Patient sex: M
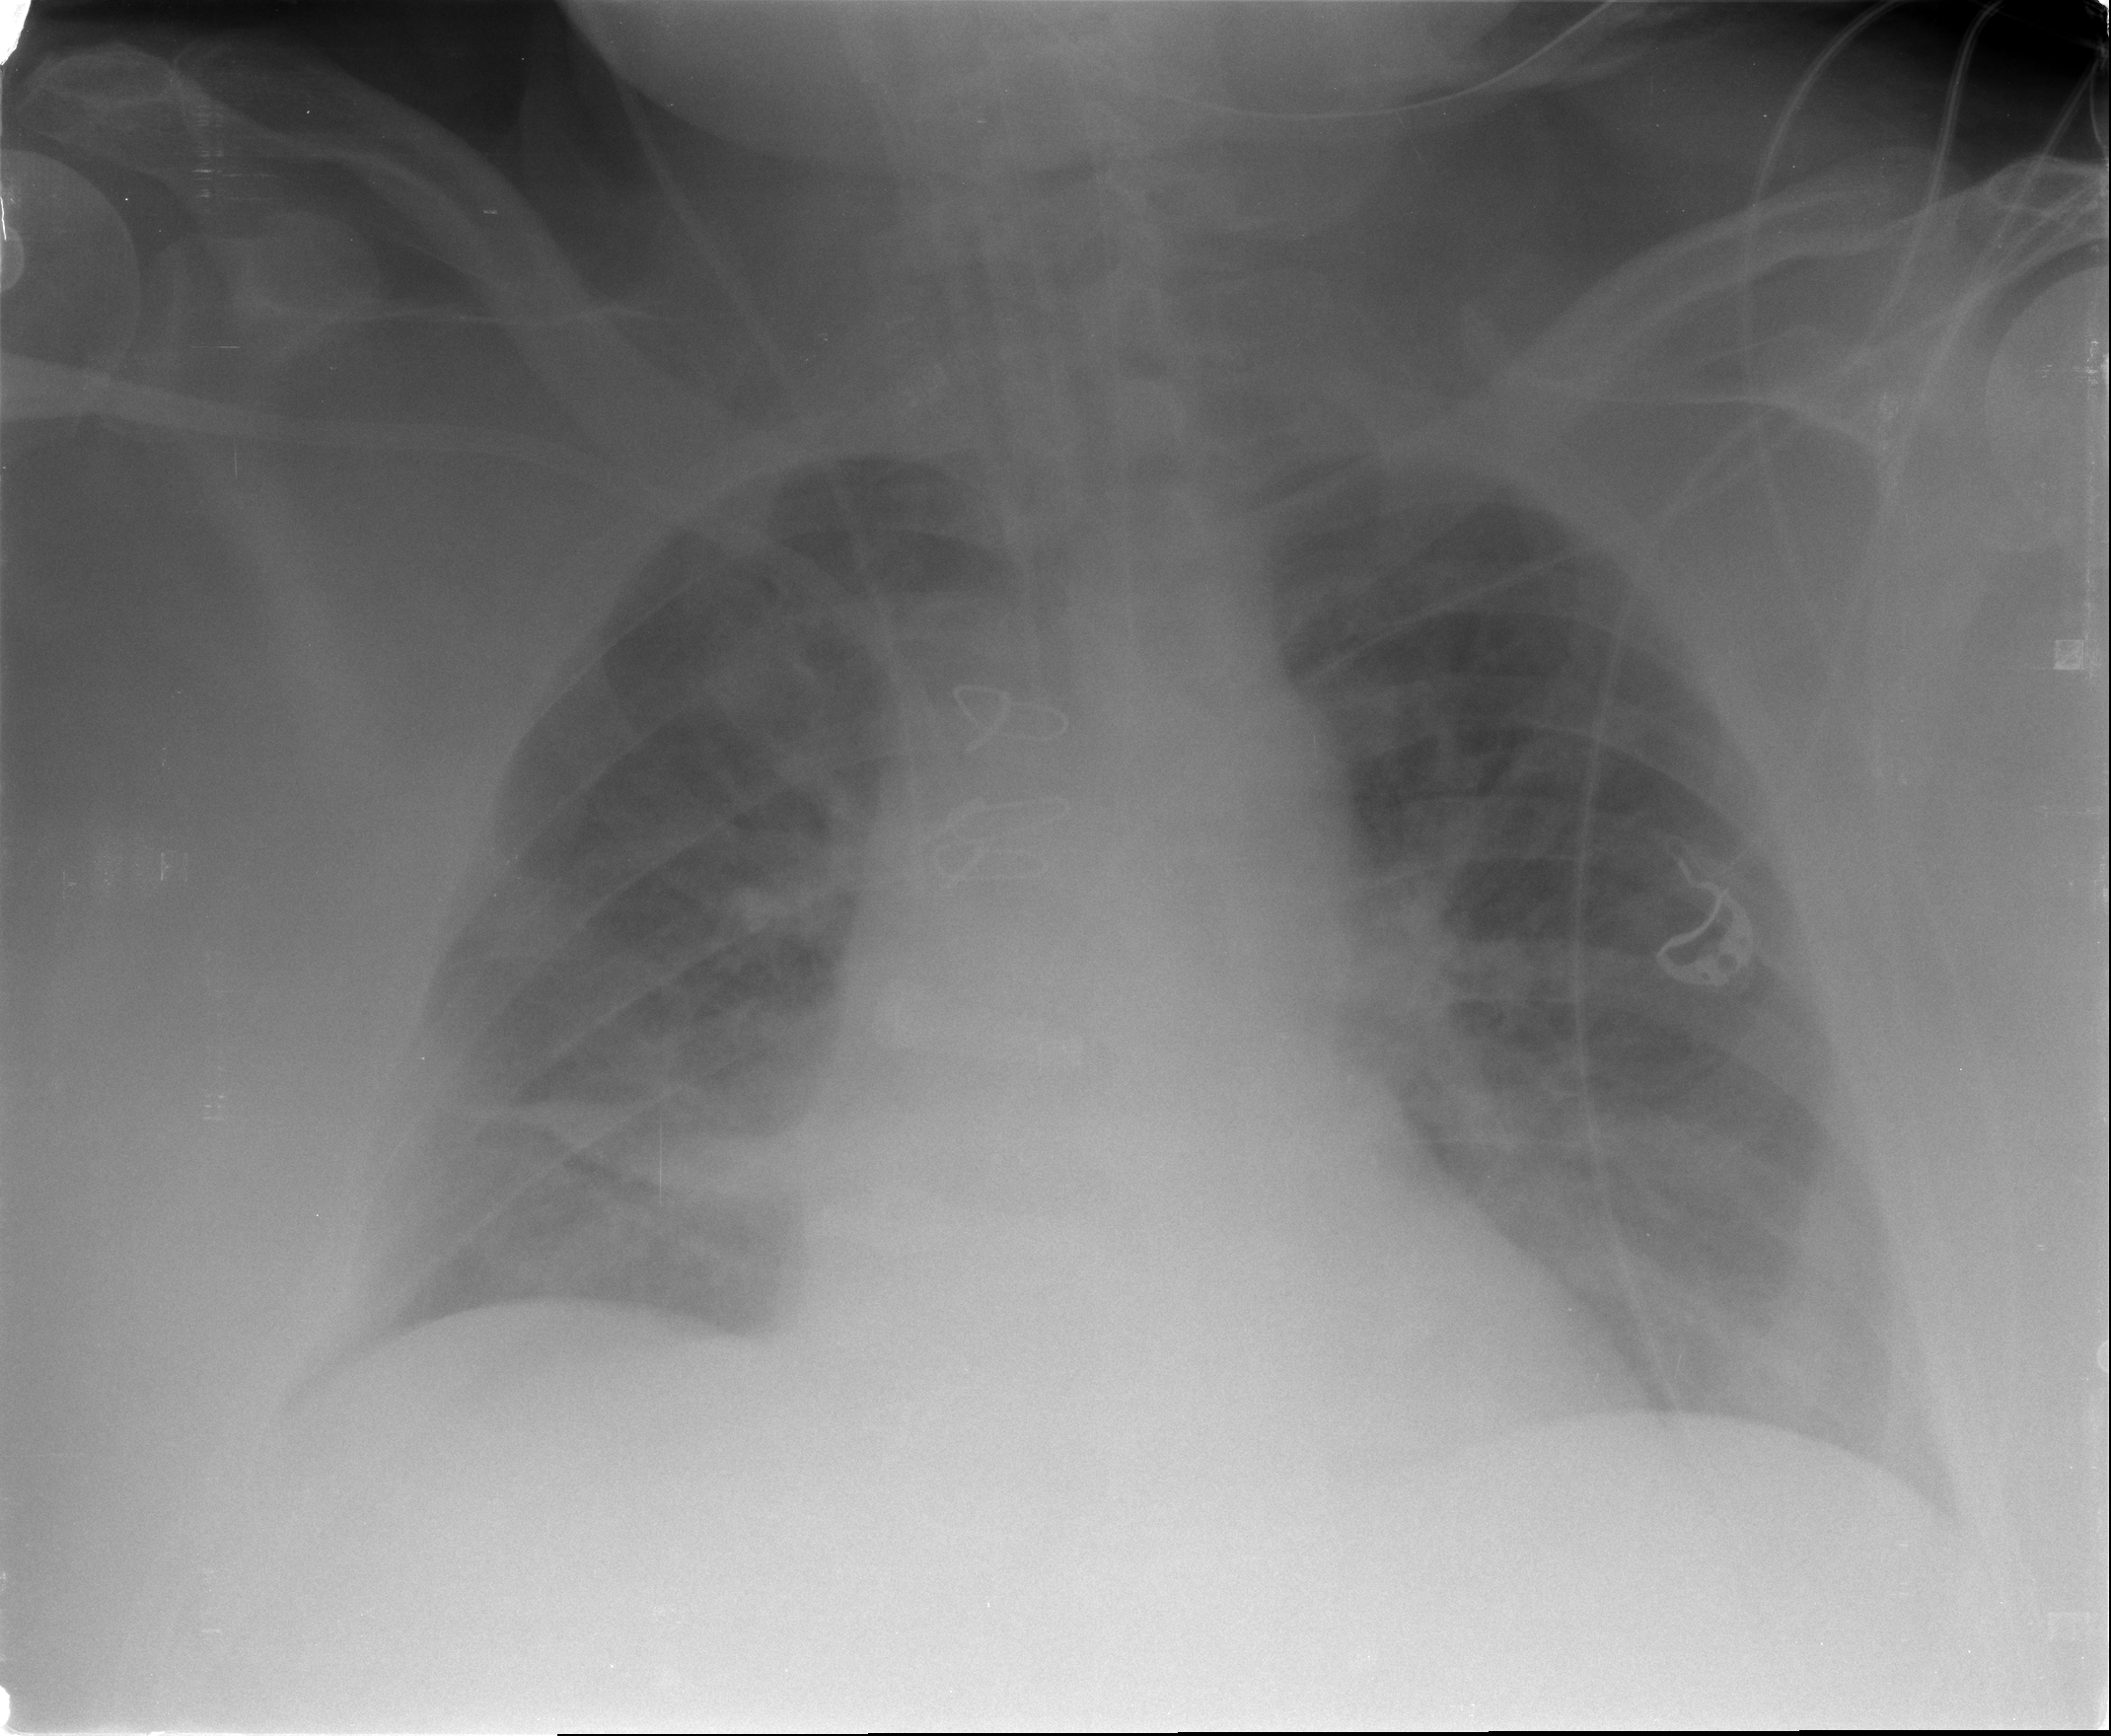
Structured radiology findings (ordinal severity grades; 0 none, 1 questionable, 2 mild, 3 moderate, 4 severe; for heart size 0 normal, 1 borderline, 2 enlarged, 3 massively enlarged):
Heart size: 1
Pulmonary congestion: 3
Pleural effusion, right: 2
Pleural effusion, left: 2
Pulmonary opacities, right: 0
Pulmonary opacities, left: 0
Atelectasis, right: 2
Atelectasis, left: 2